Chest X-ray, PA view. Patient: 71 years old, sex M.
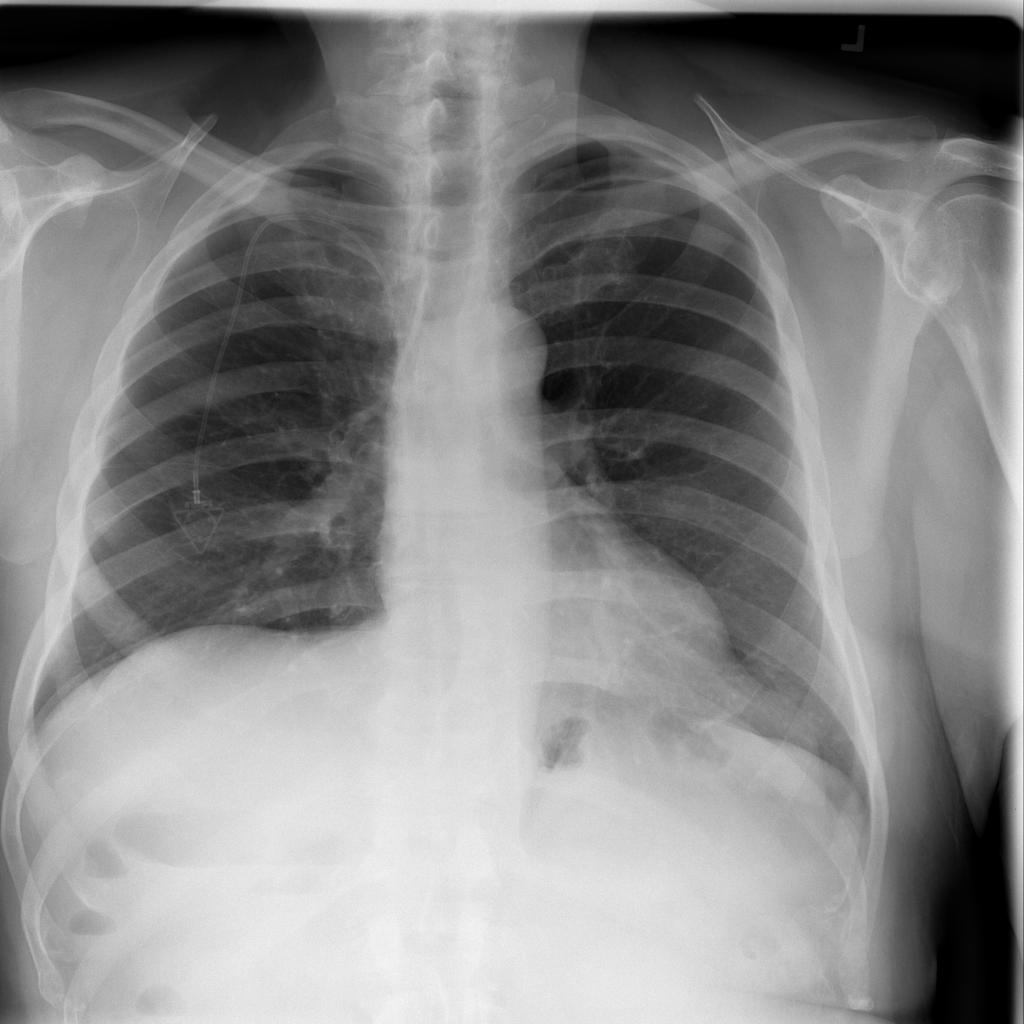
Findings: No Finding